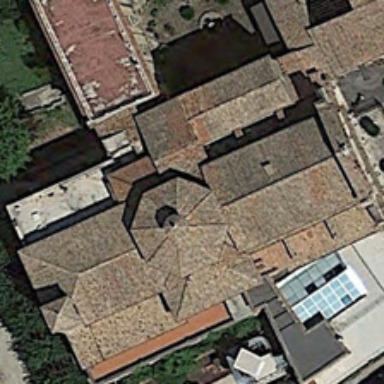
There is a church on this land .